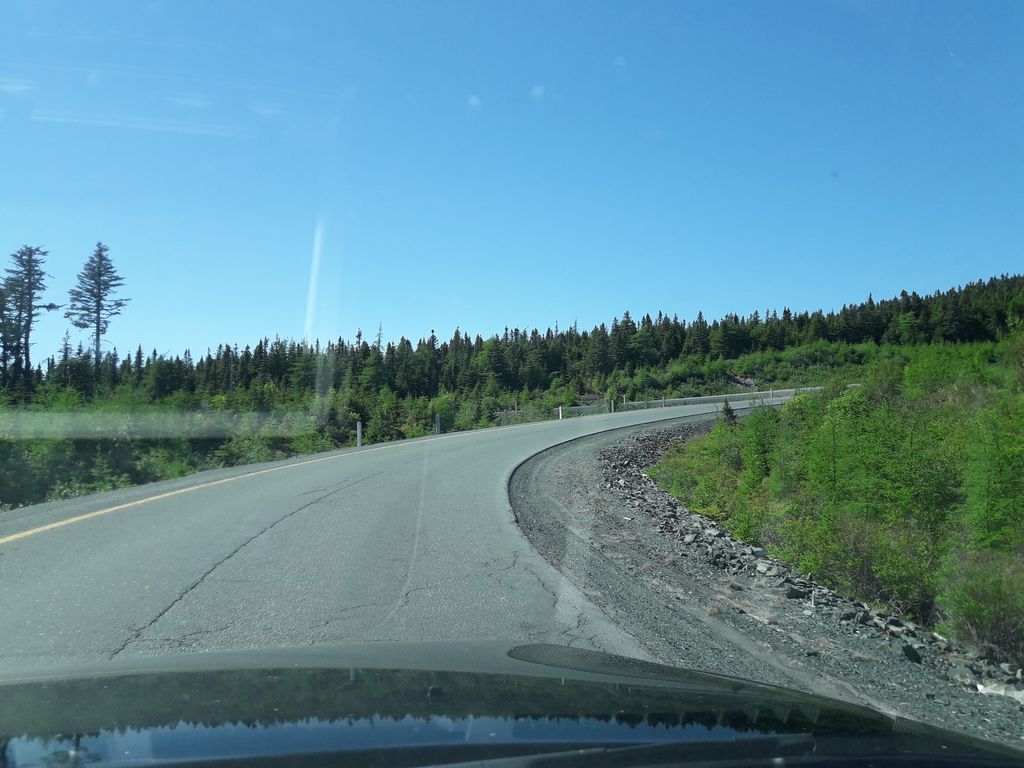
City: st_johns